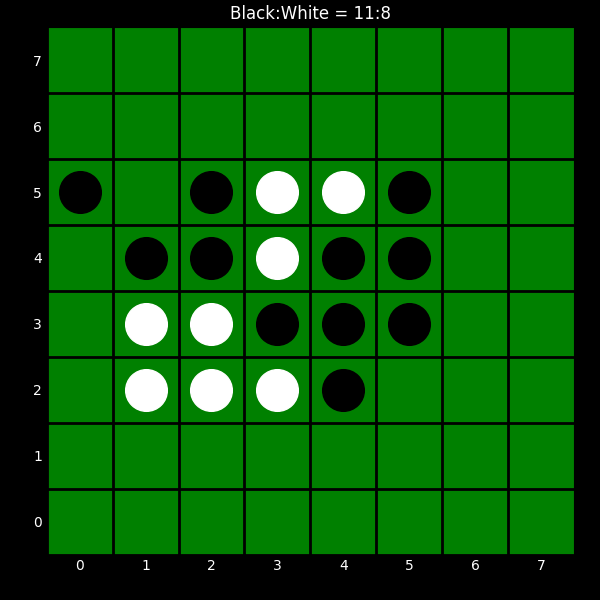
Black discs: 11
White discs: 8